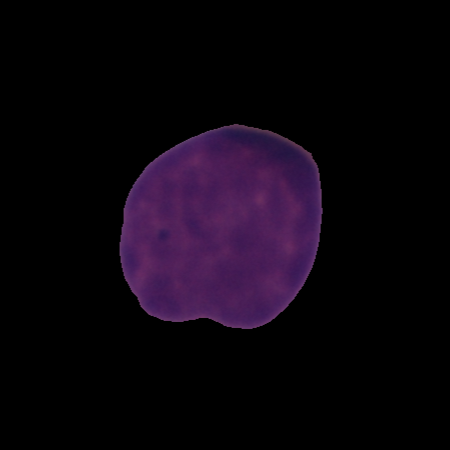
Label: cancer